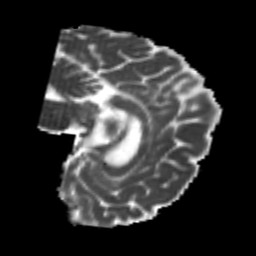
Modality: MD
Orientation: sagittal
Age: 26
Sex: male
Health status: healthy
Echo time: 0.074 s